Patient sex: F
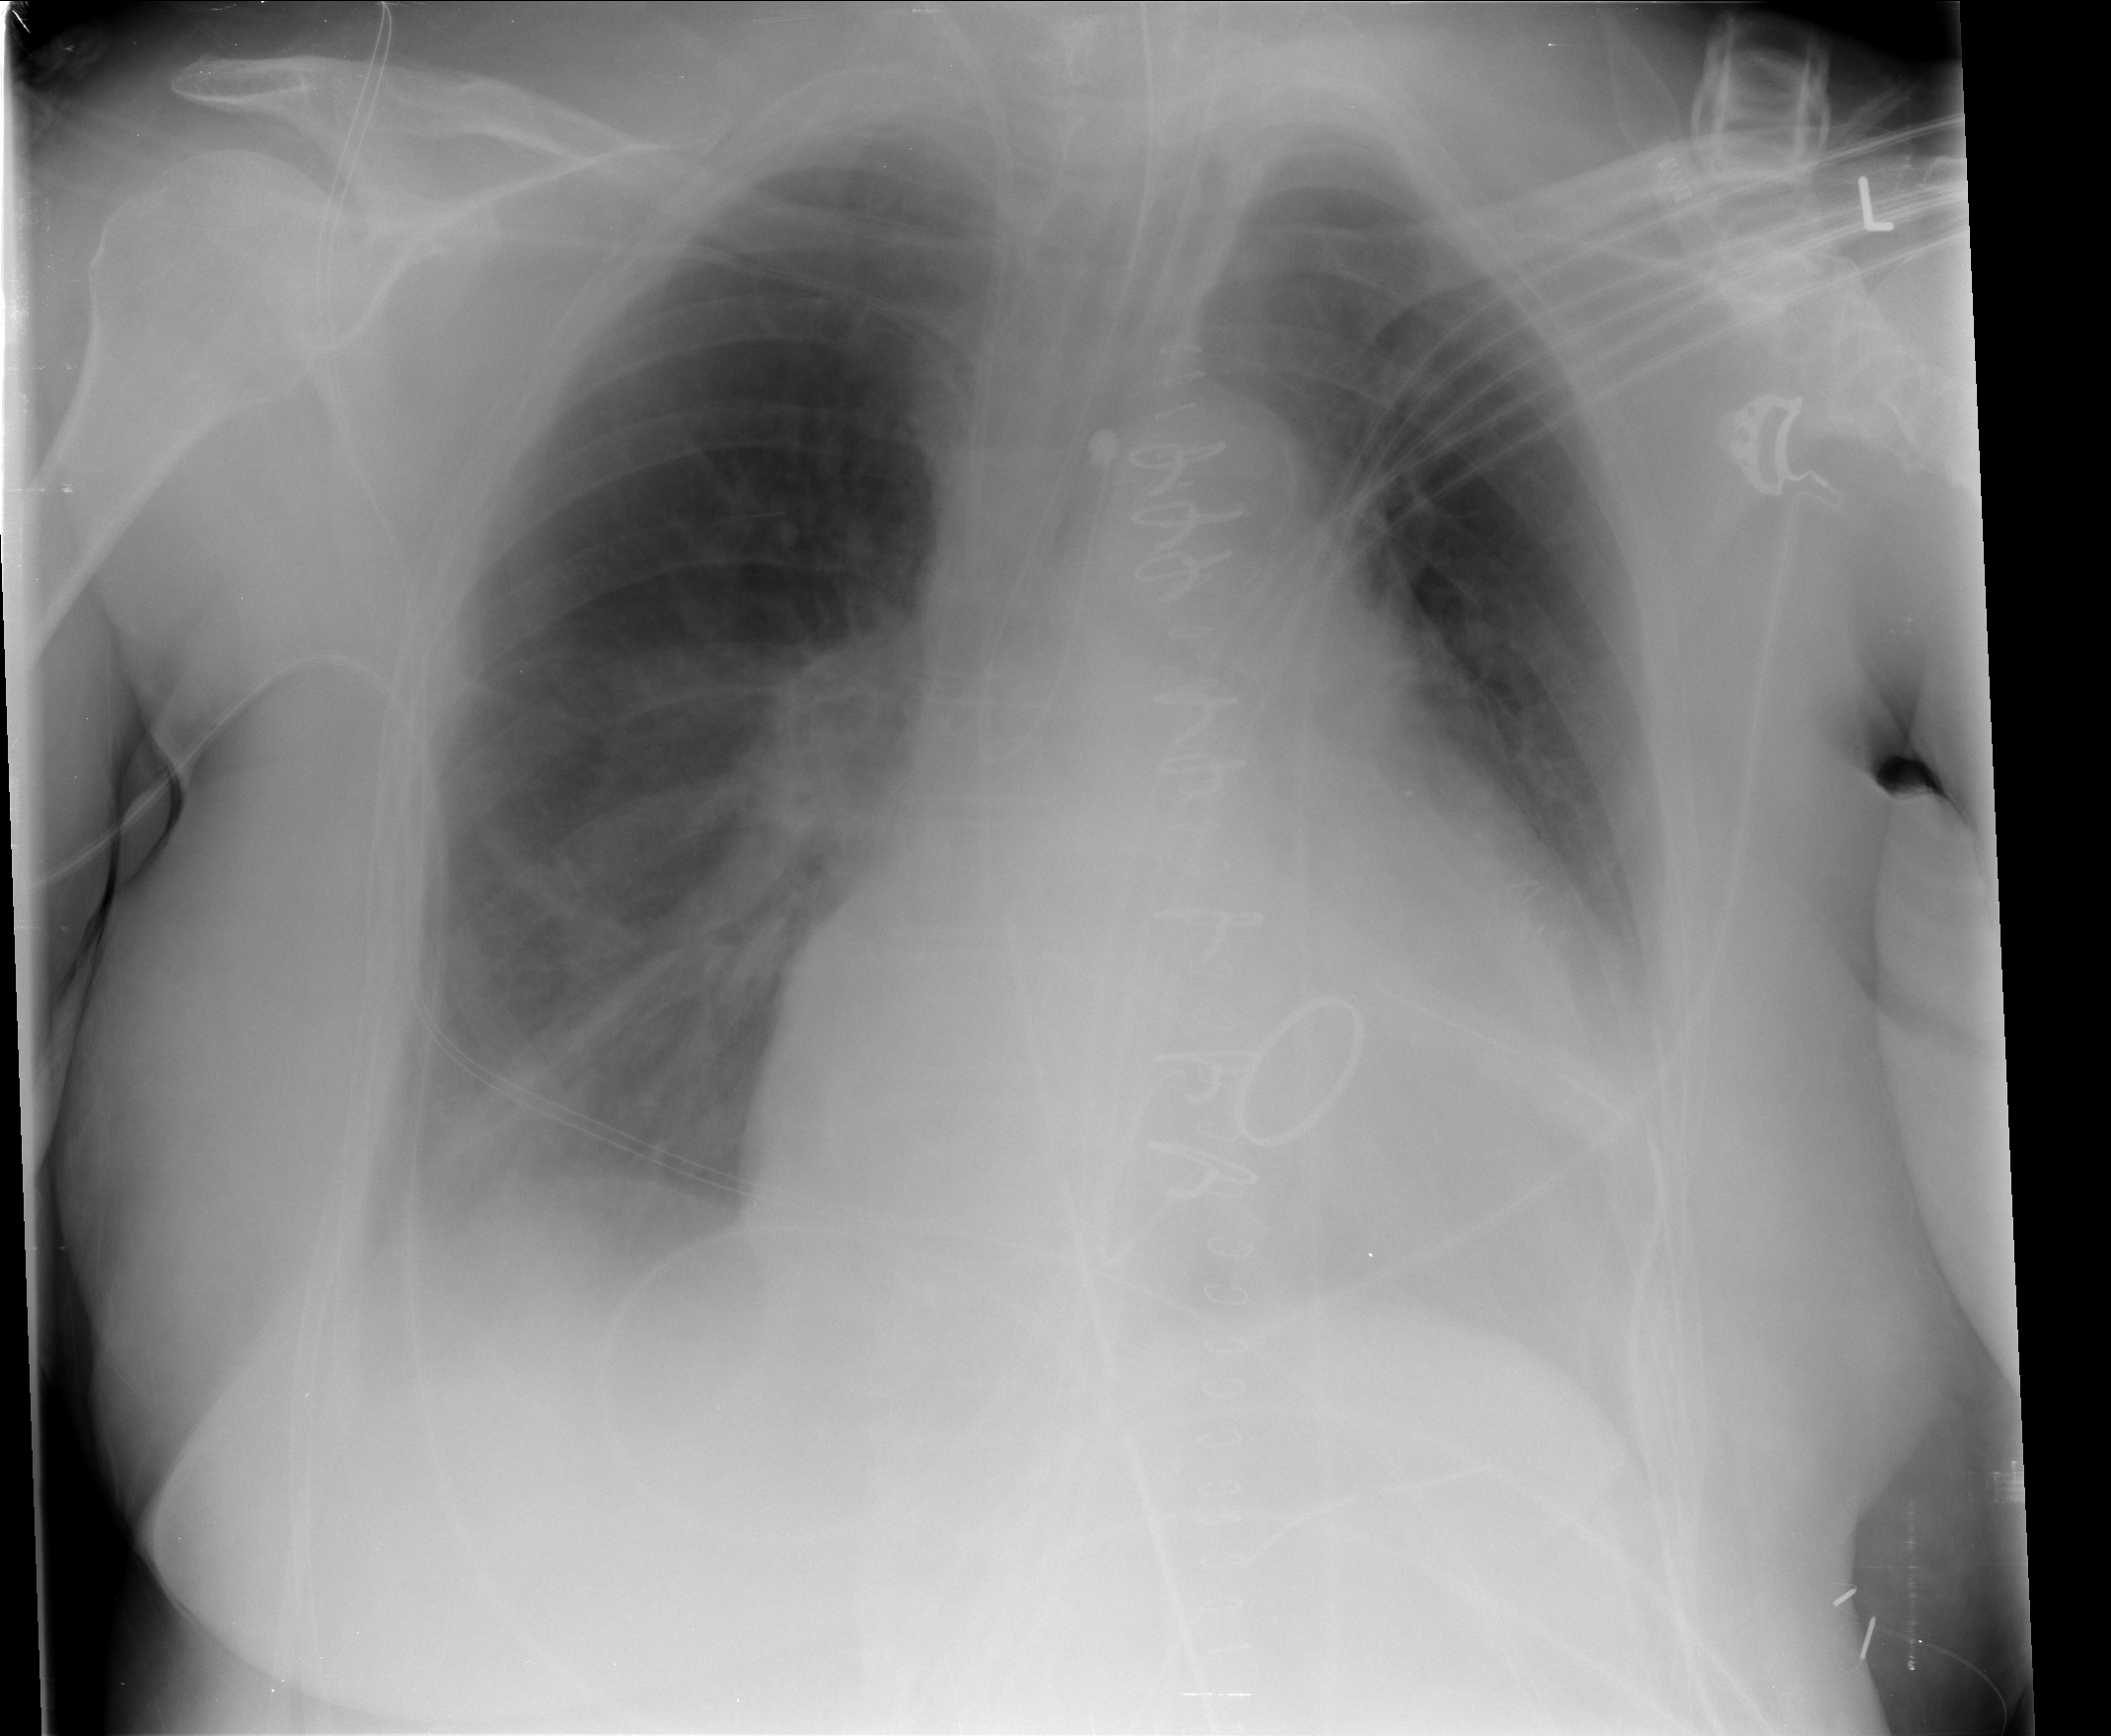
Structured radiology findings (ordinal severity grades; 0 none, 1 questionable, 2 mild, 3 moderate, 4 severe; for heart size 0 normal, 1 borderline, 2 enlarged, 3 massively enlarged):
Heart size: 2
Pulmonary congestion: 2
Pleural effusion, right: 2
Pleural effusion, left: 1
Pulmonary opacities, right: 0
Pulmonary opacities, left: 0
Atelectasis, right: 2
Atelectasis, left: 2